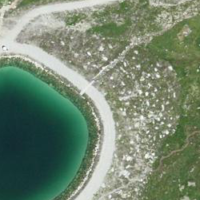
EUNIS habitat code: 31
Species observed at this site:
Vaccinium myrtillus